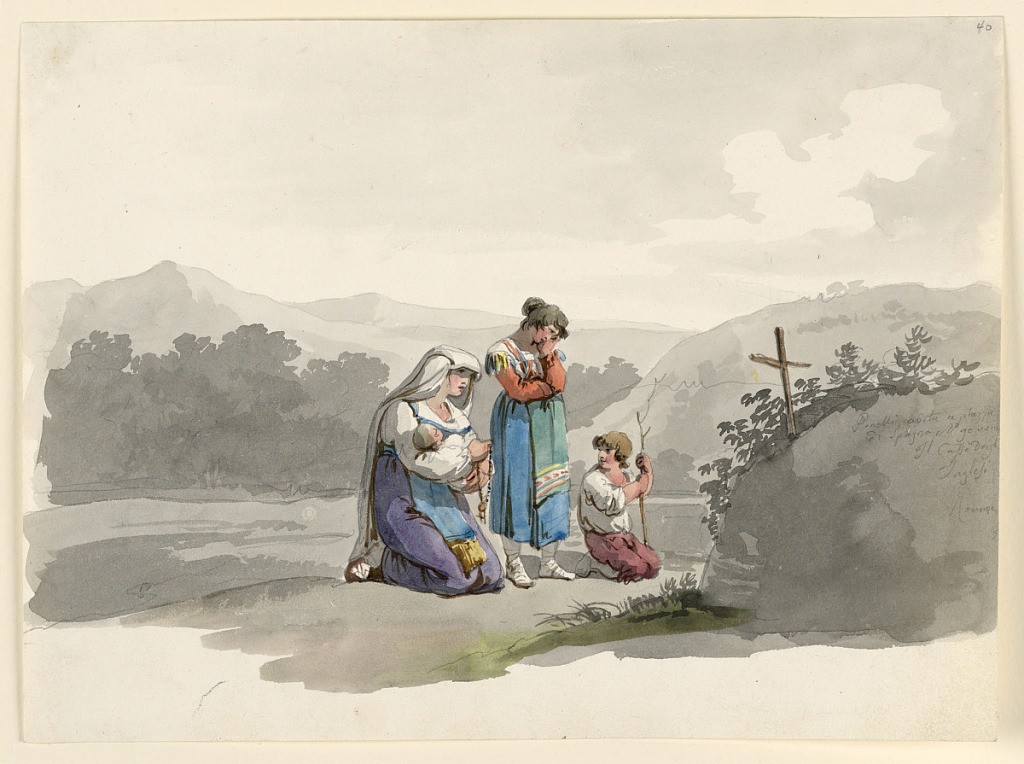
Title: Woman with a Baby Praying Before the Cross Marking the Place Where Her Husband was Killed
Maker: Bartolomeo Pinelli, Italian, 1781–1835
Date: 1807–08
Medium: Pen and gray ink with watercolor and black chalk on off-white wove paper
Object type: Drawing
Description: Similar to plate 40, loc. cit.